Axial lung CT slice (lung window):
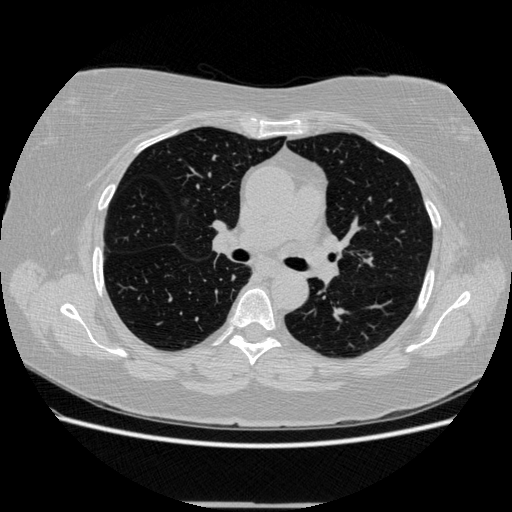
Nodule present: no